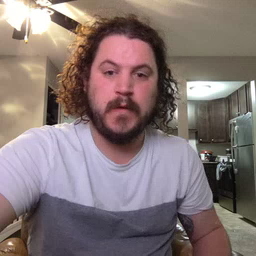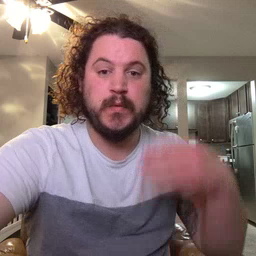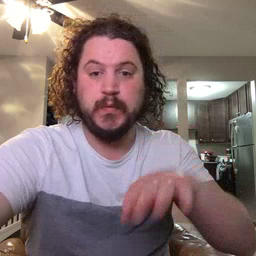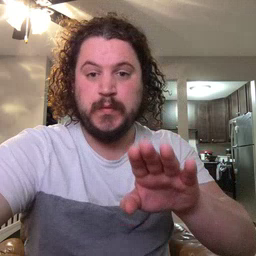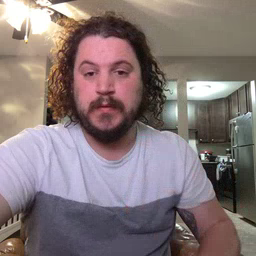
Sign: into